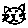
Label: cat